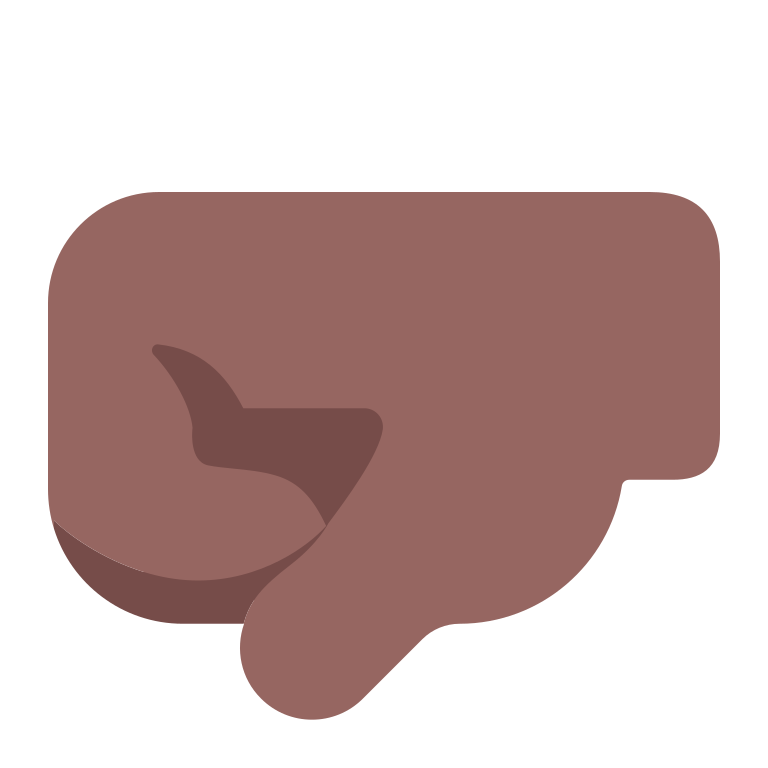
left facing fist flat  dark